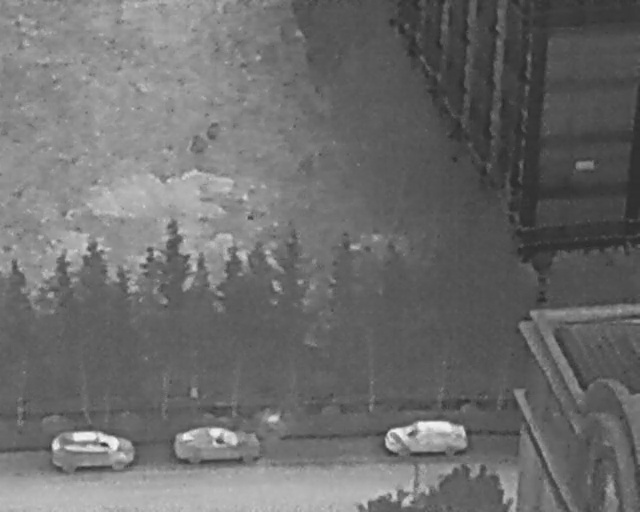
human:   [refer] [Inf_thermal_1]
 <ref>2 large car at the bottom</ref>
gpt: <box>[[31, 78, 36, 95, 2], [63, 76, 69, 93, 2]]</box>